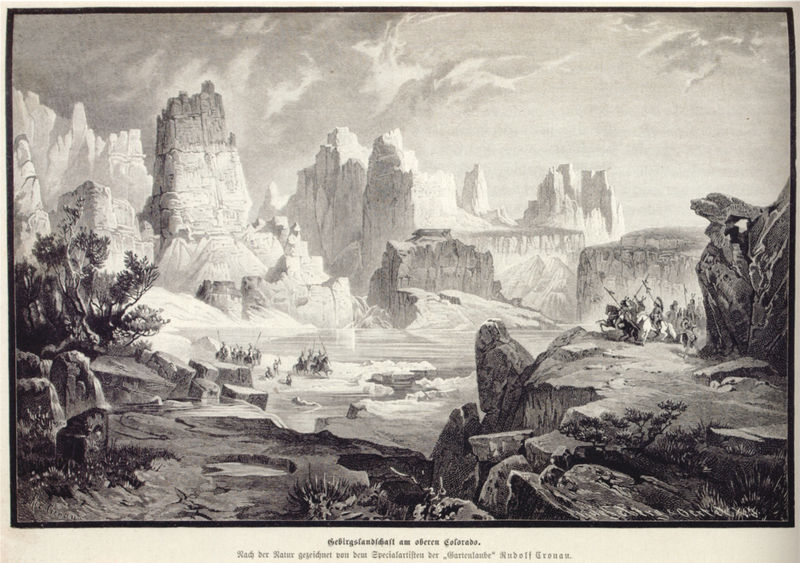
Titel: Gebirgslandschaft im oberen Colorado
Künstler: Rudolf Cronau
Standort: Münster
Institution: LWL-Landesmuseum für Kunst und Kulturgeschichte
Schlagwörter: baum, berg, blätter, felsen, gemälde, gestein, gewitter, himmel, kampf, kämpfer, laub, meer, schatten, wasser, weiß, wolken, bäume, fluss, landschaft, menschen, see, ufer, grau, hell, schwarz, zeichnung, eis, gras, weg, wiese, mensch, stein, steine, bild, ast, gräser, natur, spiegelung, strauch, busch, büsche, einsam, gewässer, sonne, land, person, tal, pferd, pferde, reiter, helldunkel, reiten, küste, schrift, strand, ansicht, fahnen, abhang, berge, fels, gebirge, gipfel, klippen, bergkette, grafik, graphik, kahl, landschaftsmalerei, berglandschaft, schlucht, rauh, krieg, schlacht, vorsprung, lanze, soldaten, klippe, foto, ruine, burg, riff, druck, druckgraphik, lithographie, schwarzweiss, druckgrafik, stich, text, waffen, beschriftung, wolcken, ritter, armee, schimmel, rau, helme, lanschaft, karg, krieger, begegnung, graben, lanzen, plateau, speere, gestrüpp, federschmuck, postkarte, kraut, heere, fotographie, repro, golf, schroff, gefecht, drohen, rudolf, kliff, menschne, sträuche, nüchtern, indianer, dunstig, steilwände, öandschaft, trotzige umwelt, cronau, cannon, persnon, gronau, lanuze, helmfe